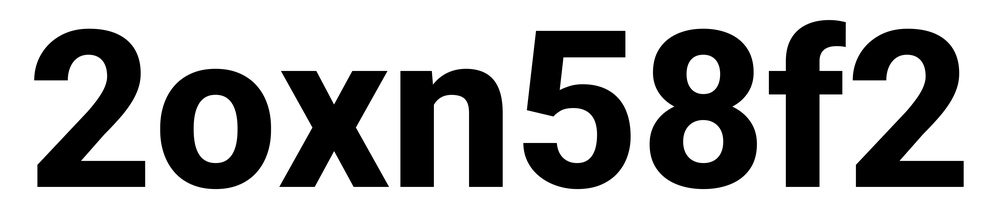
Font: Roboto_ExtraBold